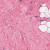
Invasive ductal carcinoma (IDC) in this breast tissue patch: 0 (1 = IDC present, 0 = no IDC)